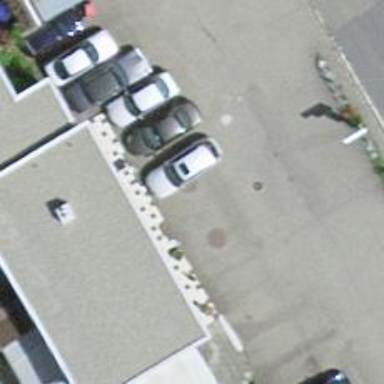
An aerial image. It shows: Shop that sells cars.